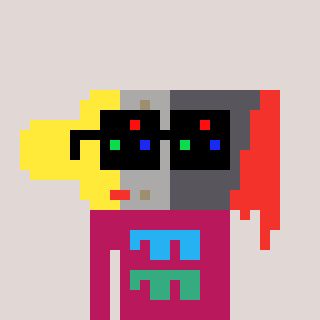
a pixel art character with square black sunglasses, a paintbrush-shaped head and a darkpink-colored body on a warm background